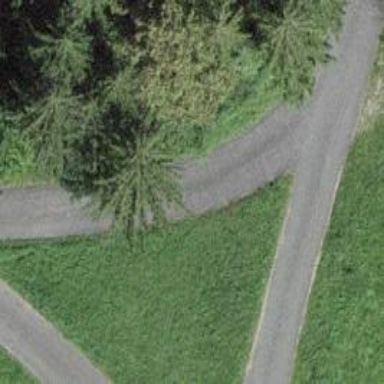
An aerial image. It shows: Unclassified road with asphalt surface.